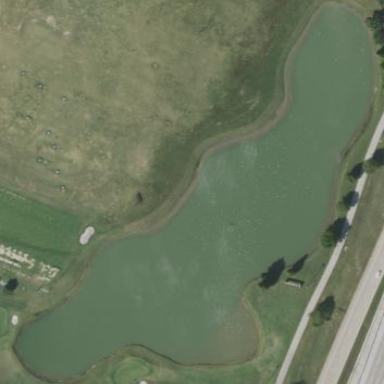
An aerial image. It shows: Water hazard in golf course. The hazard is natural water feature.